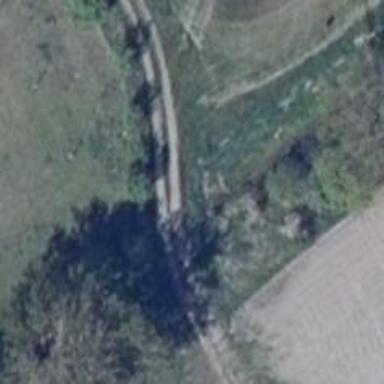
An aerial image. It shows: Path bridge with grass surface.